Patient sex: M
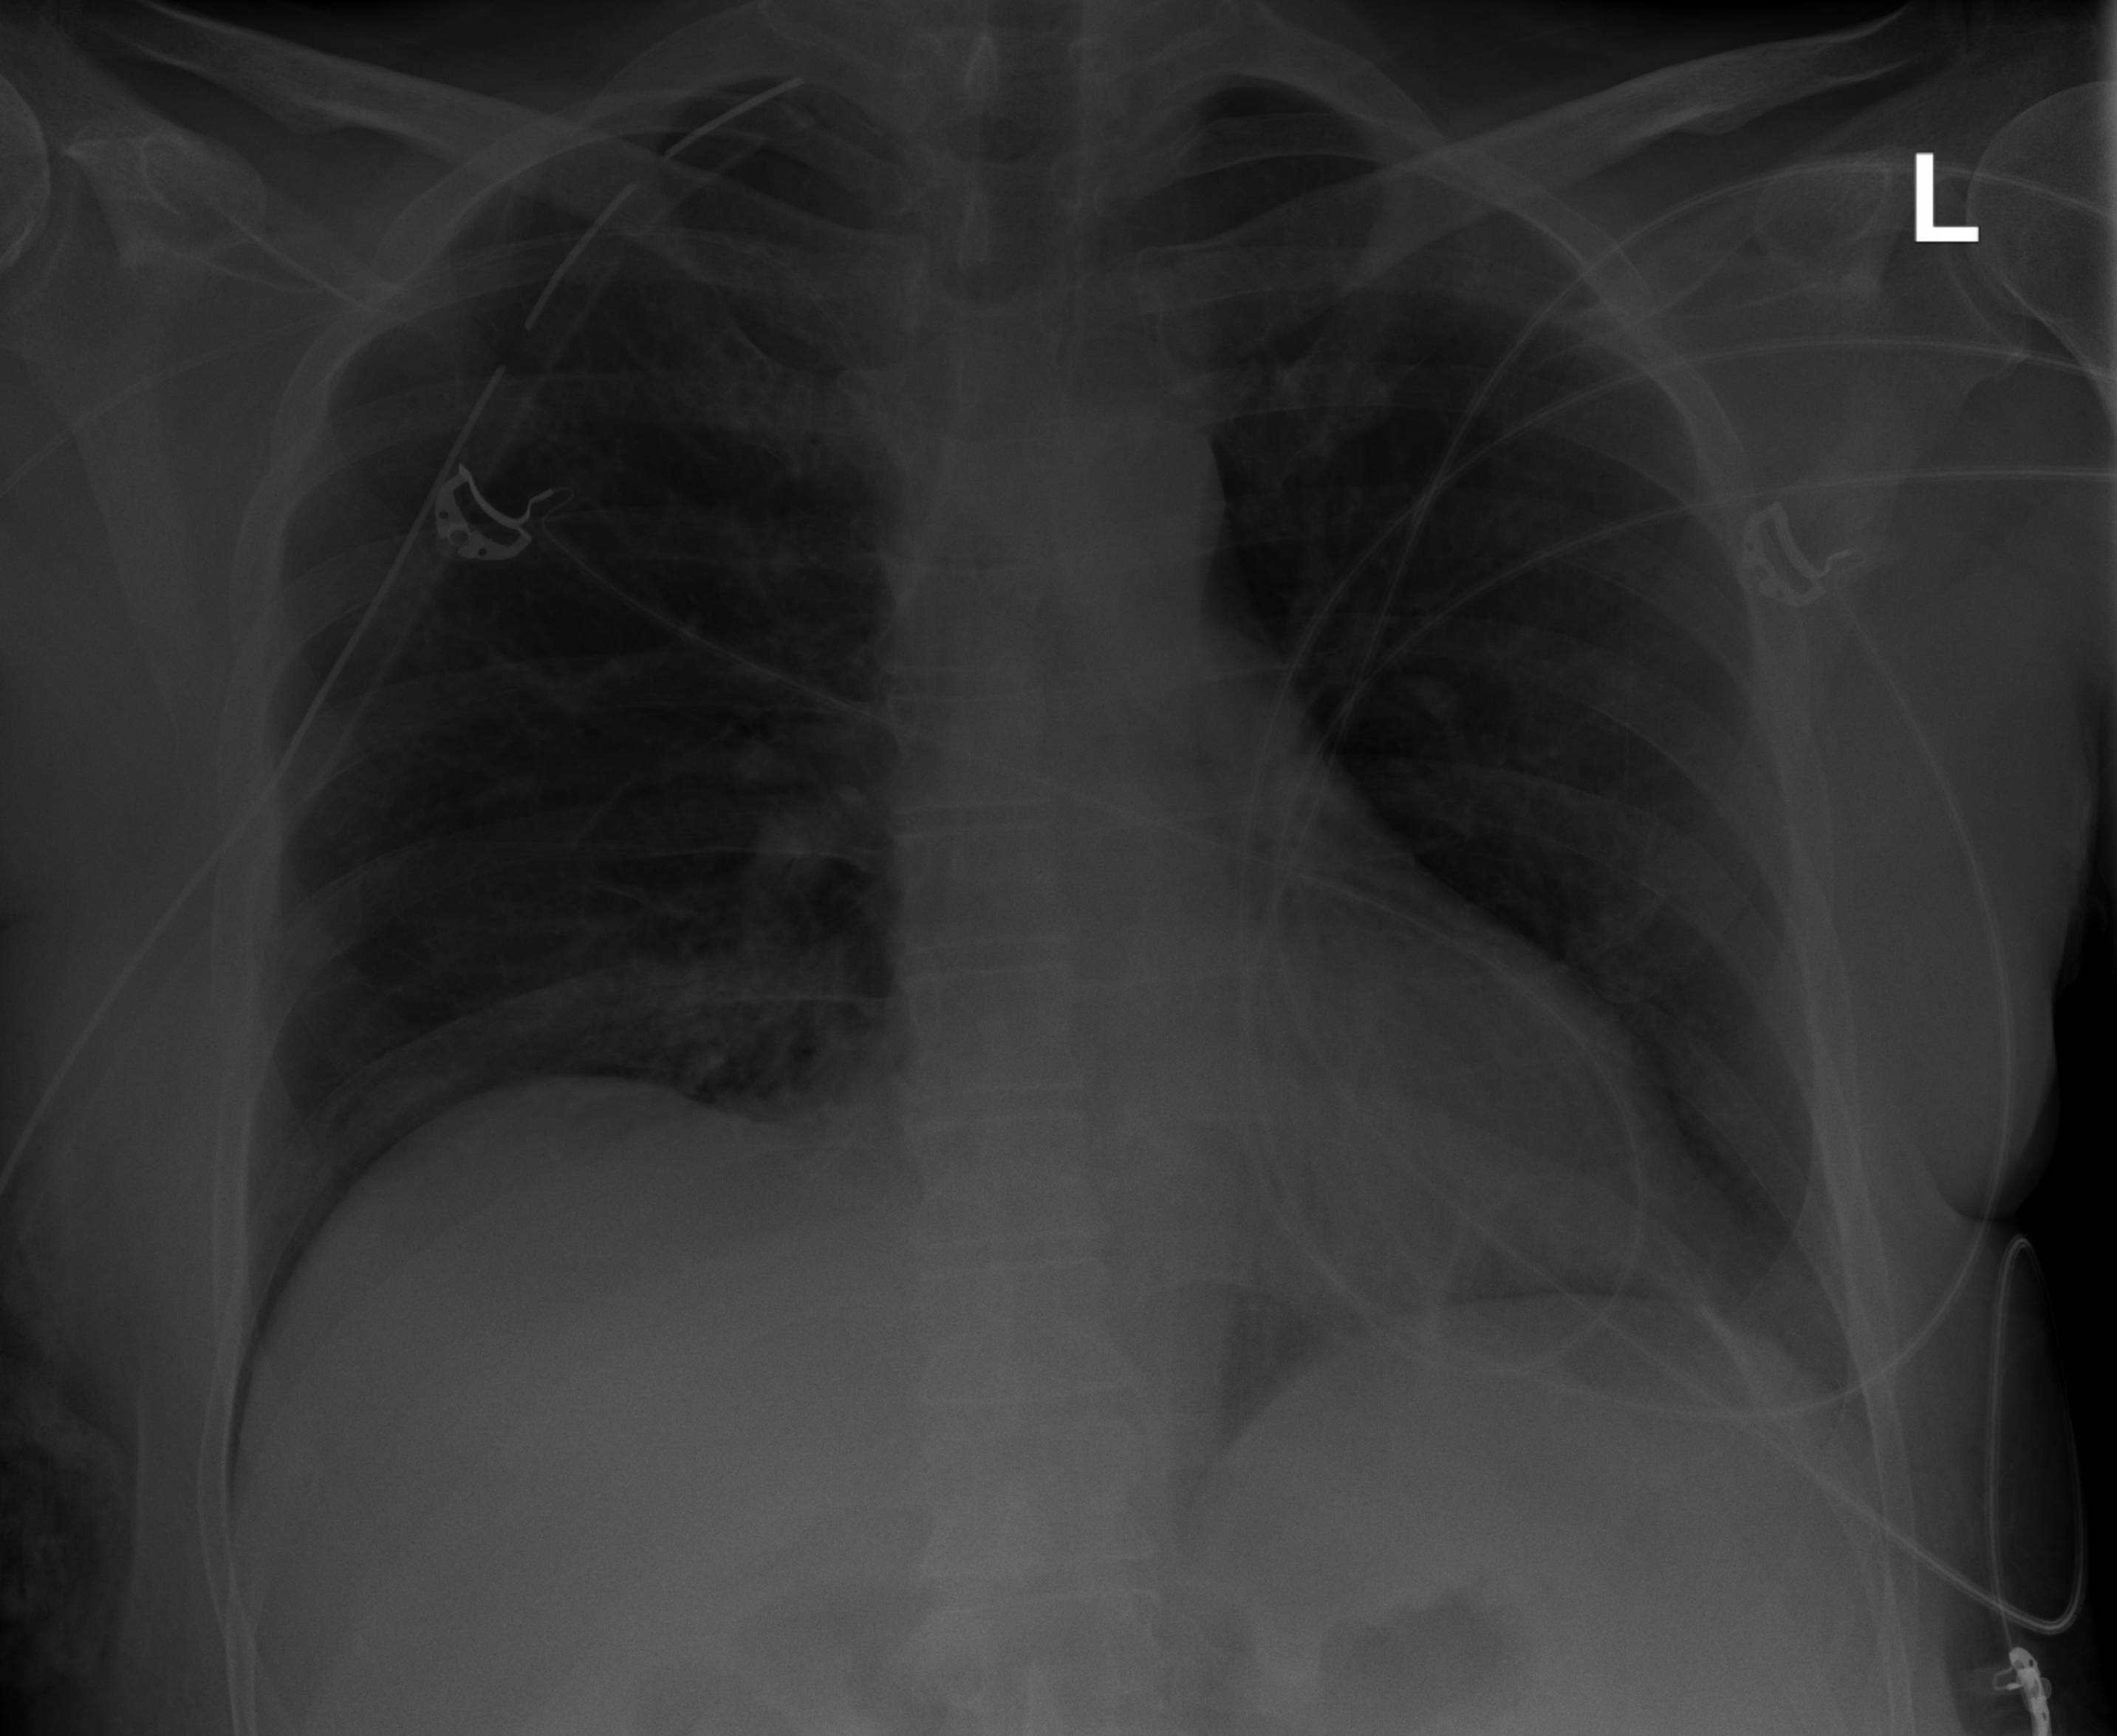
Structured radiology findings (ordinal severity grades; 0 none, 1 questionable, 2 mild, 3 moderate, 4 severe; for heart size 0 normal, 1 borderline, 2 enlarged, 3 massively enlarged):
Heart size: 0
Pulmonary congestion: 0
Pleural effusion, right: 0
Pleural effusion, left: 0
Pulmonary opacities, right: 0
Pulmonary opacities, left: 0
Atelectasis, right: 2
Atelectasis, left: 0